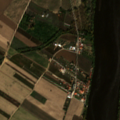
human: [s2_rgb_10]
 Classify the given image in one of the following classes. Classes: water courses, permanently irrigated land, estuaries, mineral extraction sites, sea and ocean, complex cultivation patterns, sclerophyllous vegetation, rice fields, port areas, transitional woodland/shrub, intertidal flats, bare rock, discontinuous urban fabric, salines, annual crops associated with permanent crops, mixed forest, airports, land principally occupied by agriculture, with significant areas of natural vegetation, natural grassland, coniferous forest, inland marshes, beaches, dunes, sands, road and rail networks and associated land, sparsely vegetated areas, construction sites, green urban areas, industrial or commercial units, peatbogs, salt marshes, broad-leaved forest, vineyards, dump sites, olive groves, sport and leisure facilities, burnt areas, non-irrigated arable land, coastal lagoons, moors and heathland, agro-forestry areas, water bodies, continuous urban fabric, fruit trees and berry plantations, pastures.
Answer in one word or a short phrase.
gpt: permanently irrigated land, complex cultivation patterns, water courses